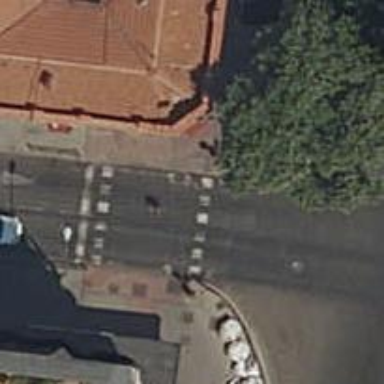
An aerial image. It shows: Crossing with traffic signals.